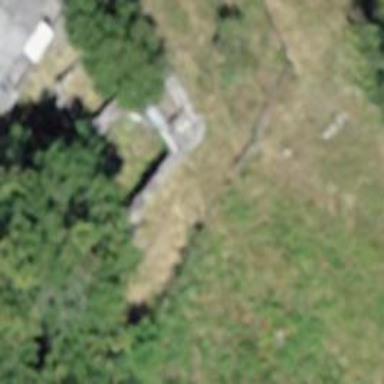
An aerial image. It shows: Ruins of building.